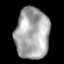
Tissue: lung
Cell type: Others
Senescence score: 0.2385
Nuclear area (px): 1700
Mean DAPI intensity: 168.699